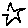
Label: star